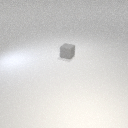
small gray rubber cube